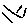
Label: line